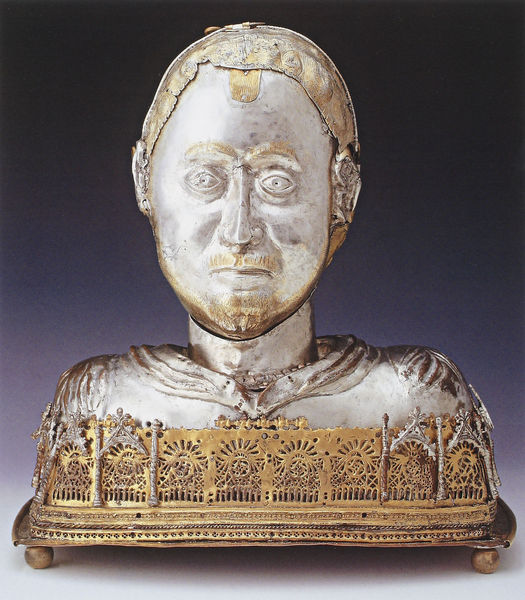
Titel: Büsten - Reliquiar des Hl. Pantaleon
Standort: Vercelli, Dom (EU - I)
Schlagwörter: kopf, mann, mund, nase, bart, augen, silber, portrait, porträt, auge, gold, gotik, ohren, statue, füße, büste, grimmig, metall, maske, helm, kranz, einlegearbeit, antik, mittelalter, punziert, blech, edelmetall, freske, reliquiar, goldschmiede, bpste, silberschmiede, durchbrucharbeit, soldxat